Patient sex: M
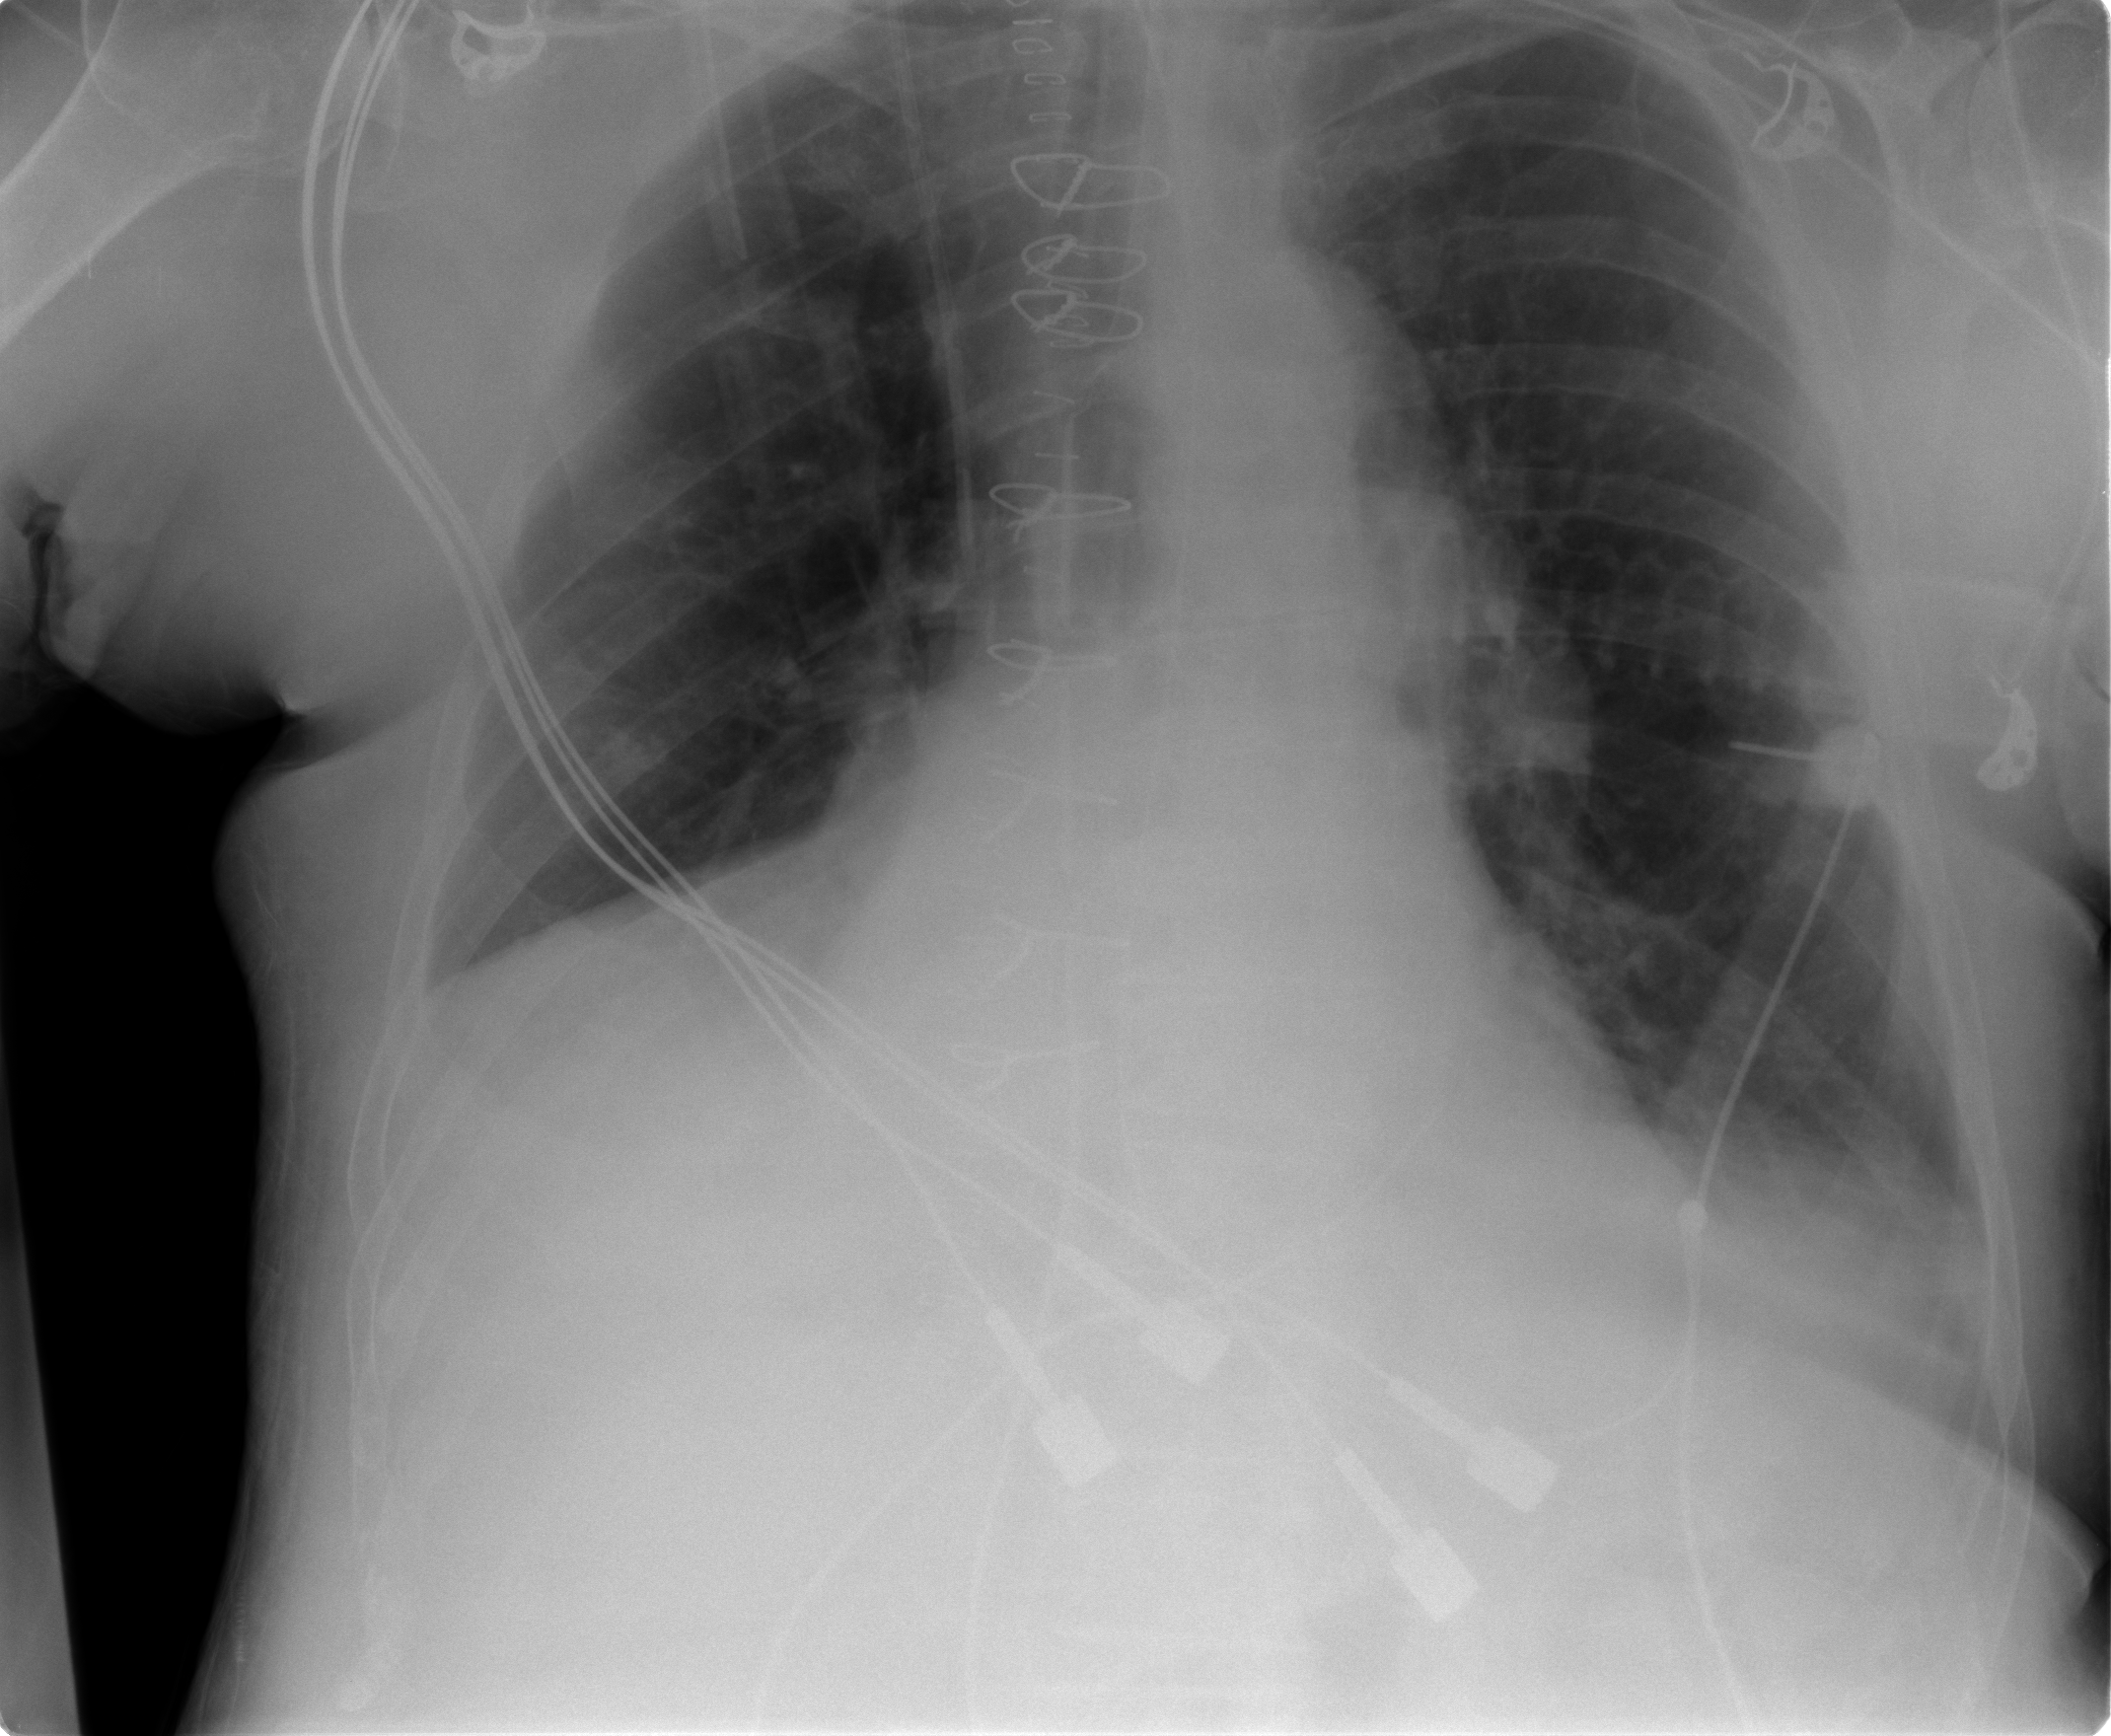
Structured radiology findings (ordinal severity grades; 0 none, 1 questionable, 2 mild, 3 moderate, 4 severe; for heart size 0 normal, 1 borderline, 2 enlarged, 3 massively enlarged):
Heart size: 0
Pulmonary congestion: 0
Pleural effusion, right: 1
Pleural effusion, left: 1
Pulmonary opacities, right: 0
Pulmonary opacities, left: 0
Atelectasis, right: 2
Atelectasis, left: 0